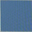
Piece: xx